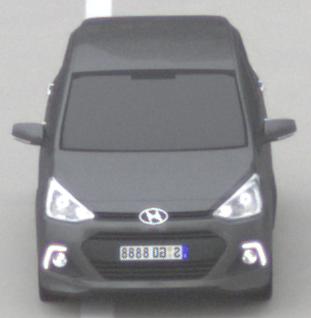
Make: Hyundai
Model: i10
Detailed model: Gen. 2
Model produced from: 2013
Model produced until: 2019
Doors: 5
Color: gray
Road condition: dry road
Daytime: morning or afternoon
Contrast: low contrast